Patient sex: M
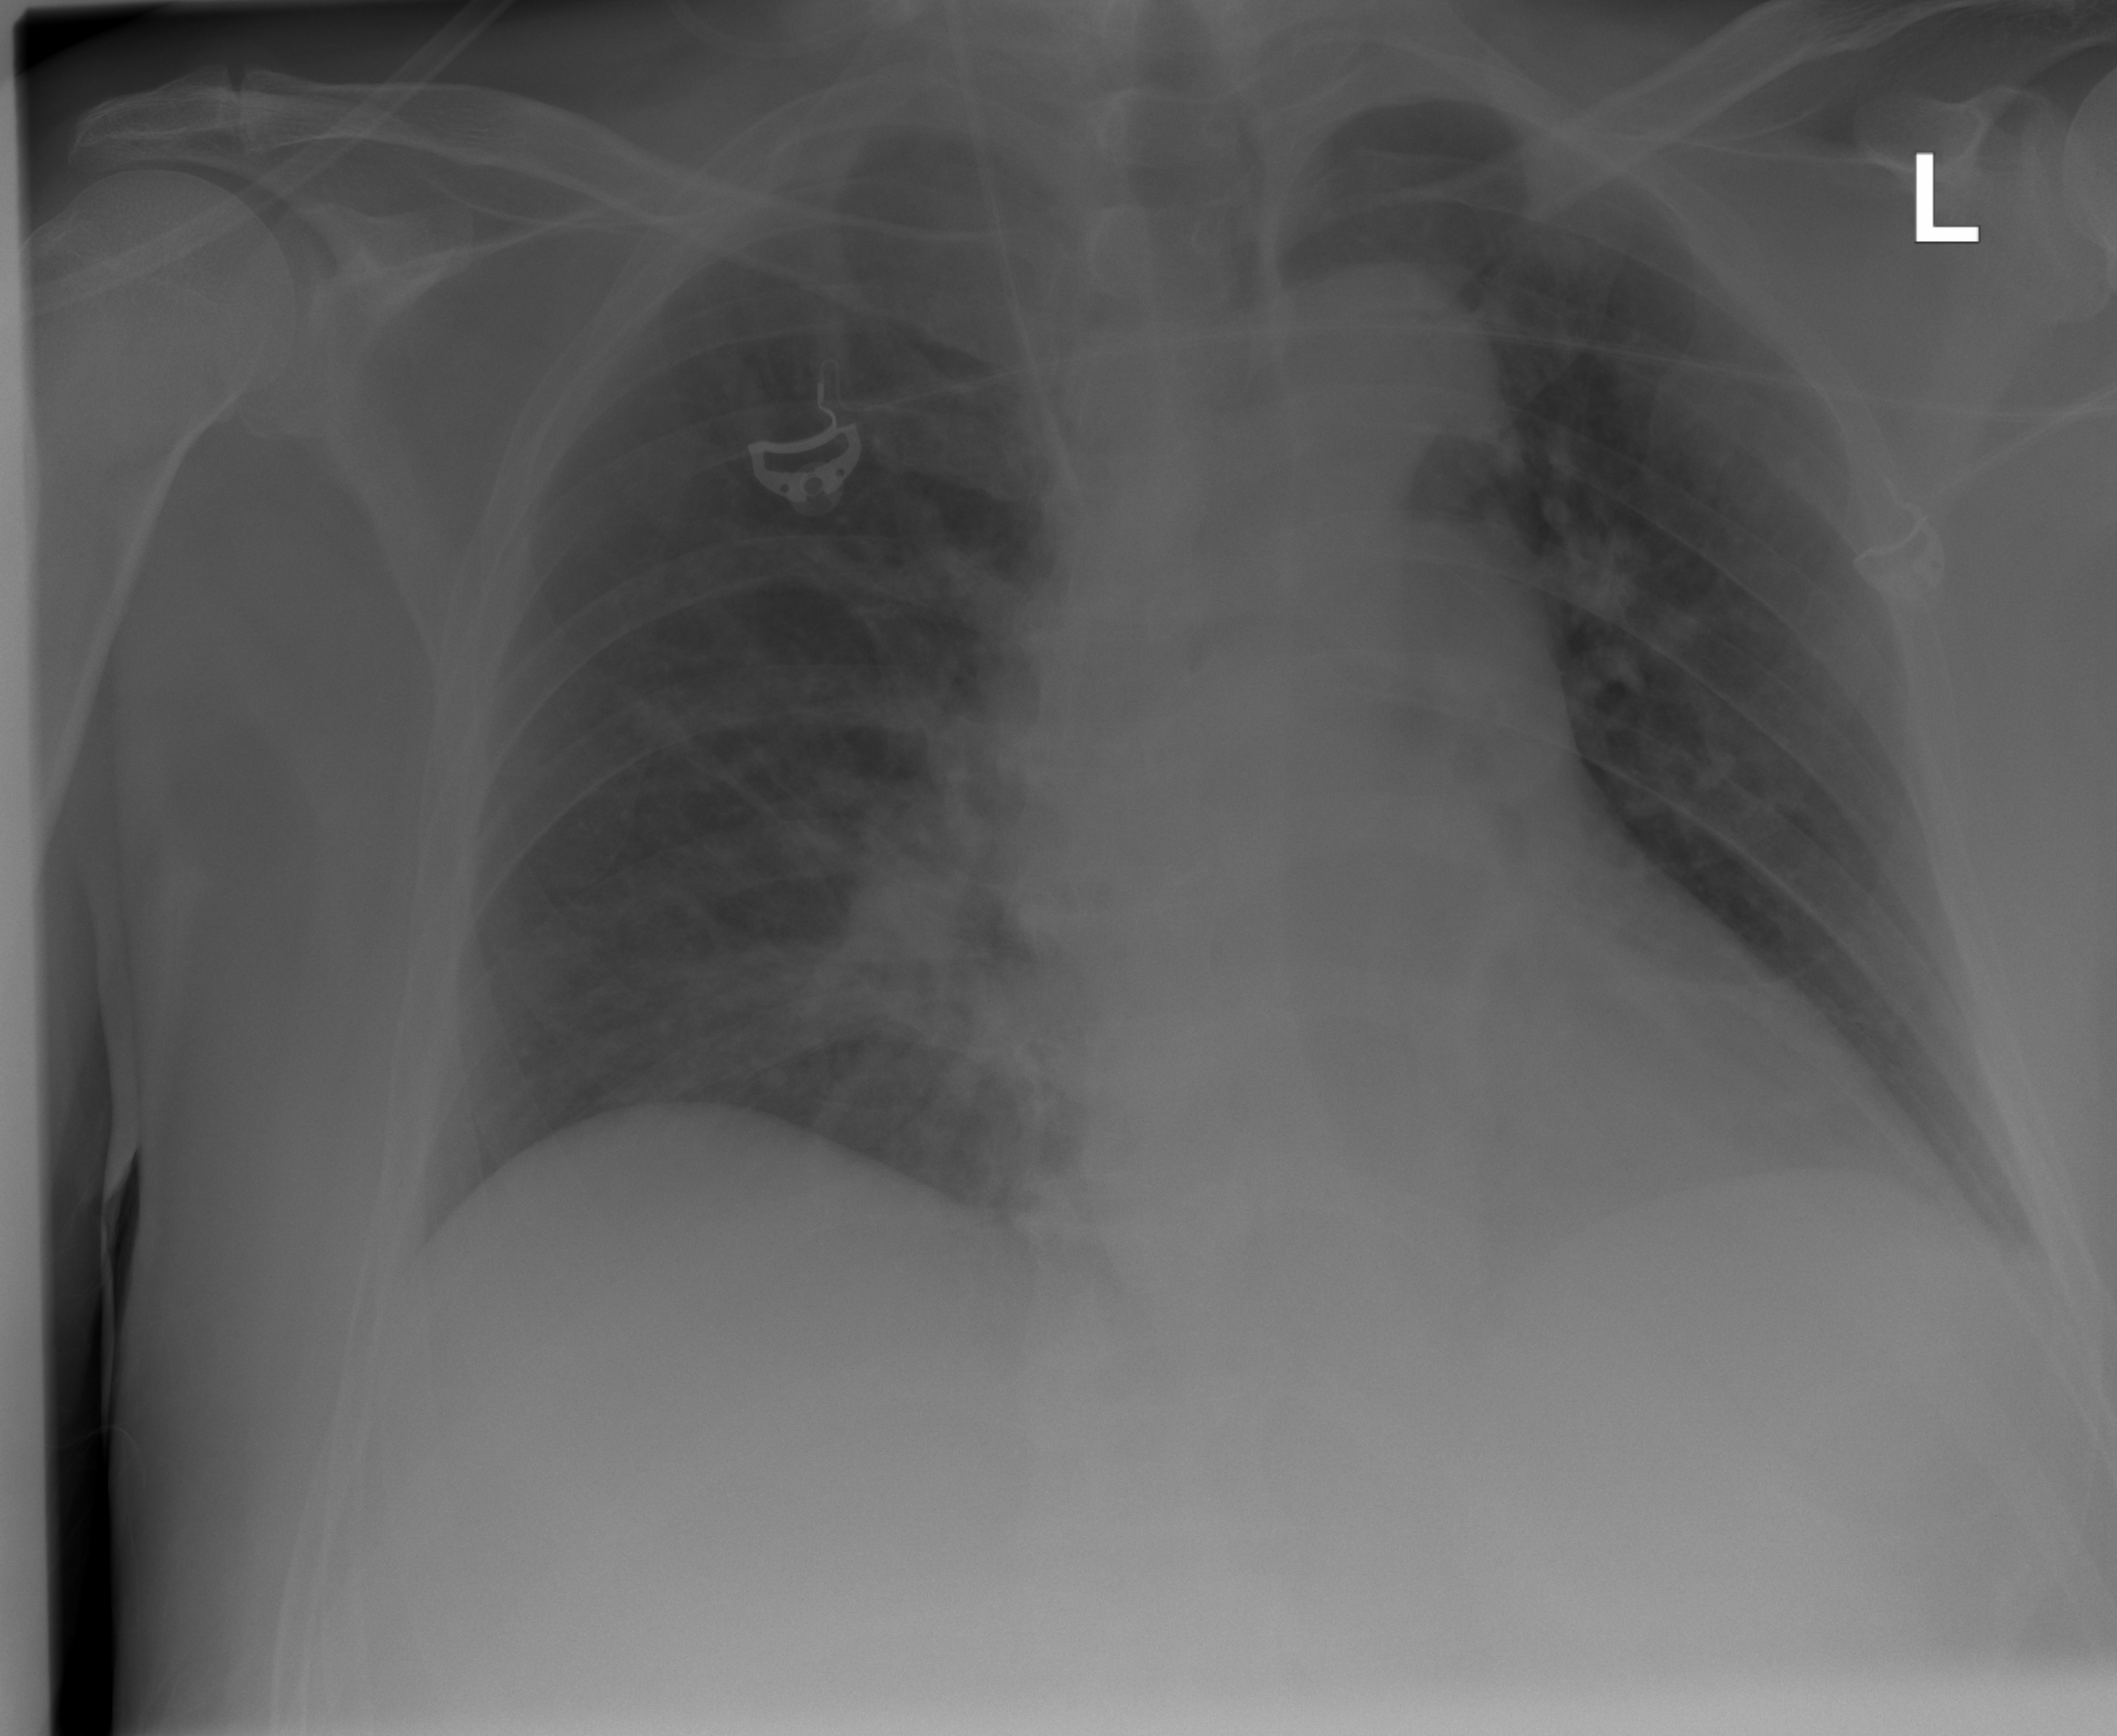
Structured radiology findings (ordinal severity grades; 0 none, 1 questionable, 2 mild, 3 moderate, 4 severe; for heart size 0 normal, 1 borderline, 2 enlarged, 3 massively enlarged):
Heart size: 0
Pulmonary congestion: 0
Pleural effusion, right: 0
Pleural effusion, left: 0
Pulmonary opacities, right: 1
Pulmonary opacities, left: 0
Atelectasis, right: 2
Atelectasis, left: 0